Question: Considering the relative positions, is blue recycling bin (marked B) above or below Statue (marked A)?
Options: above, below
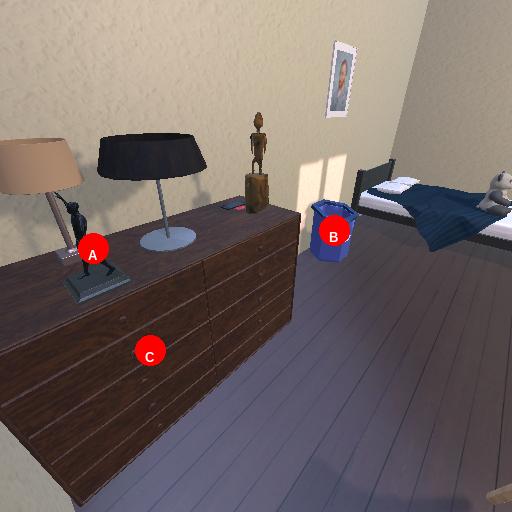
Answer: above